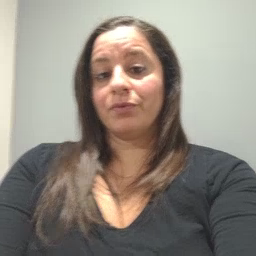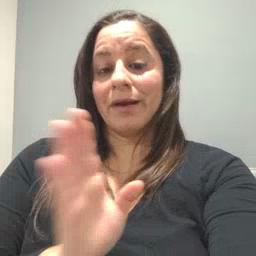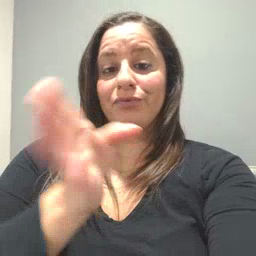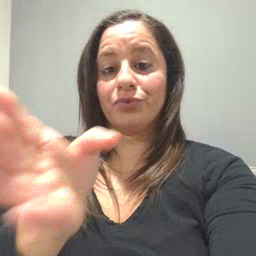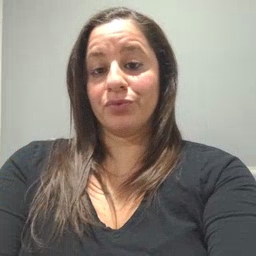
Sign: after